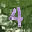
Label: 4